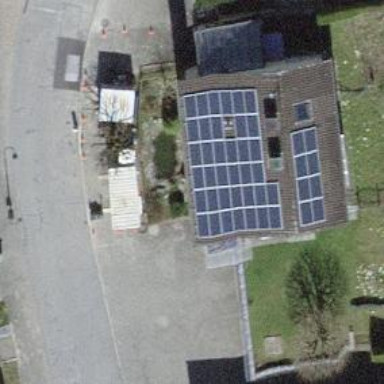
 consisting of solar photovoltaic panels."